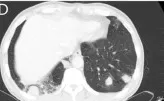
The chest CT of patient one. (A-D): chest CT showing the nodes in the lungs and the local grid change in the right lower lobe.
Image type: radiology (ct)